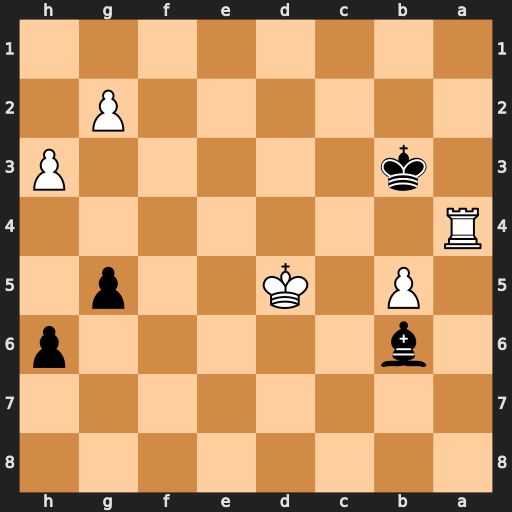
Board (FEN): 8/8/1b5p/1P1K2p1/R7/1k5P/6P1/8
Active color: b
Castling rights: -
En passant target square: -
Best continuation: Kxa4 Ke4 Kxb5 Kf5 Be3